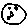
Label: moon